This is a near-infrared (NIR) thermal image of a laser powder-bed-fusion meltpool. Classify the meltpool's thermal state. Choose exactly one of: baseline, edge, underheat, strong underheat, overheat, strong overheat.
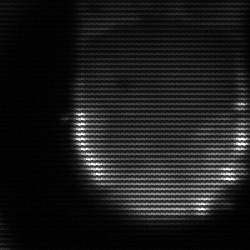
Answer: strong underheat